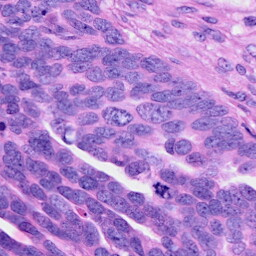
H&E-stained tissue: Ovarian